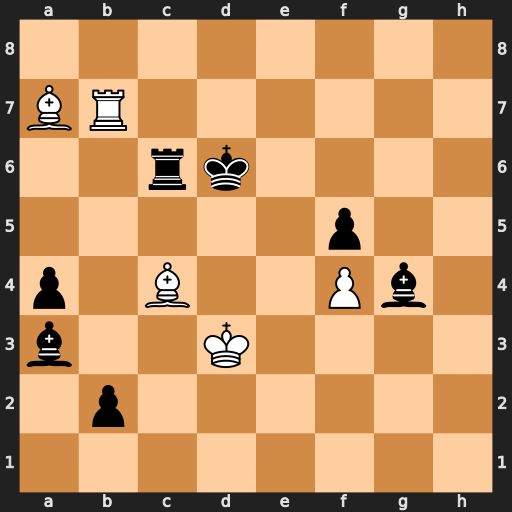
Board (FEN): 8/BR6/2rk4/5p2/p1B2Pb1/b2K4/1p6/8
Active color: w
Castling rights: -
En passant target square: -
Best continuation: Bb8+ Rc7 Ba2 Kc6 Rxc7+